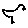
Label: bird